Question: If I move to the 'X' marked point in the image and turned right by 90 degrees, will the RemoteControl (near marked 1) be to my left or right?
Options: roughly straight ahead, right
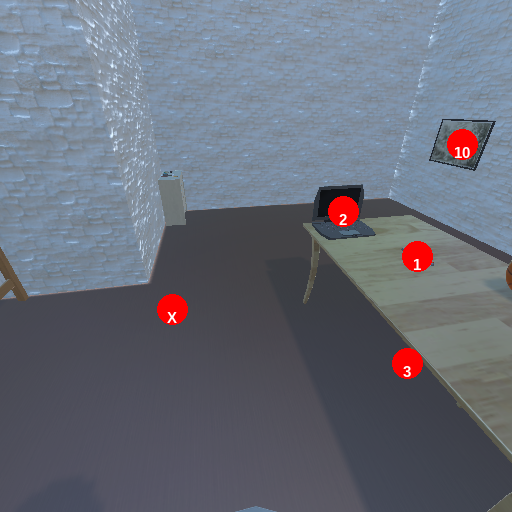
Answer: roughly straight ahead